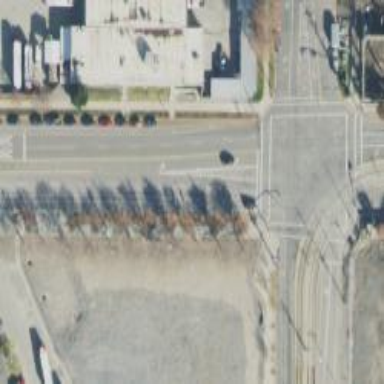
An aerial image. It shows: Tertiary road with asphalt surface. There is separate sidewalk along the road.